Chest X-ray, PA view. Patient: 54 years old, sex M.
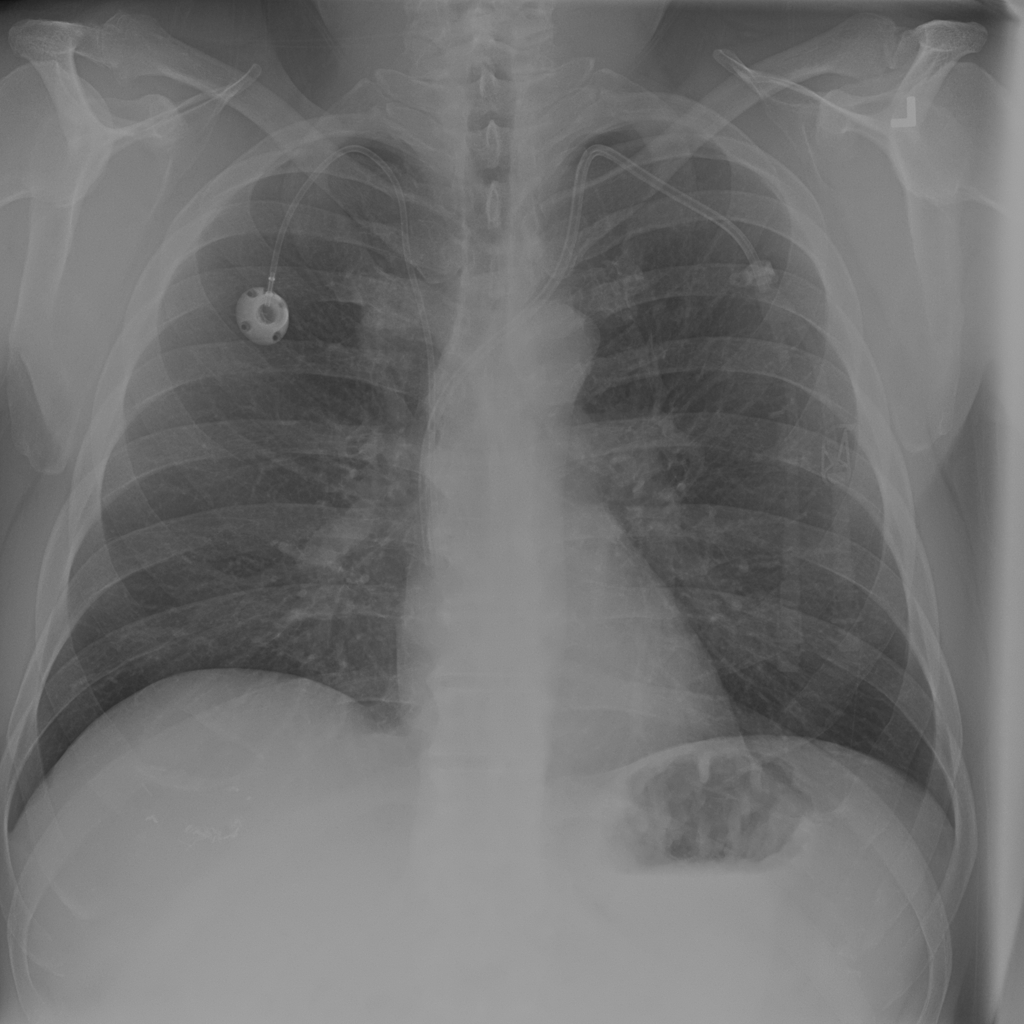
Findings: No Finding